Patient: sex F, age 61
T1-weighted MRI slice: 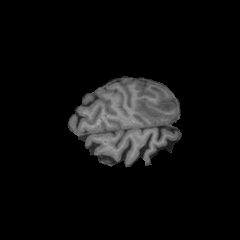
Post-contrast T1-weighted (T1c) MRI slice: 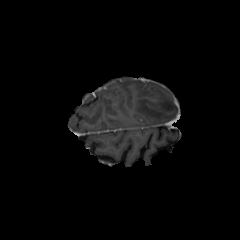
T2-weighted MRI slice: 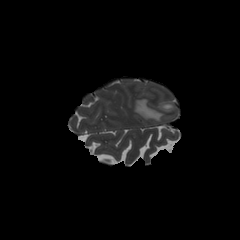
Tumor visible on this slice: yes
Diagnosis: Glioblastoma, IDH-wildtype
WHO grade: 4